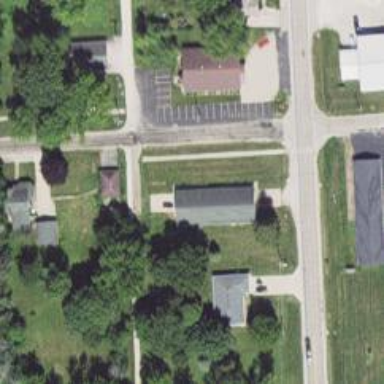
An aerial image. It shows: Alley classified as service road.